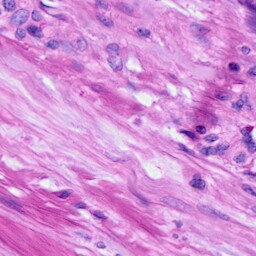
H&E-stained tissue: Ovarian